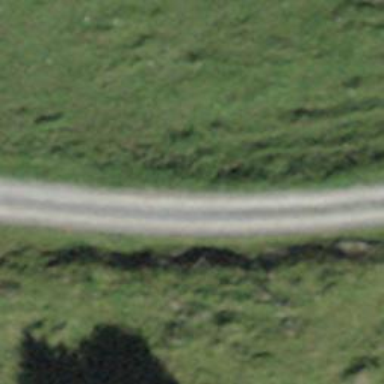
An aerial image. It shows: Gravel track with grade2 tracktype. It is used for hiking and classic piste grooming.